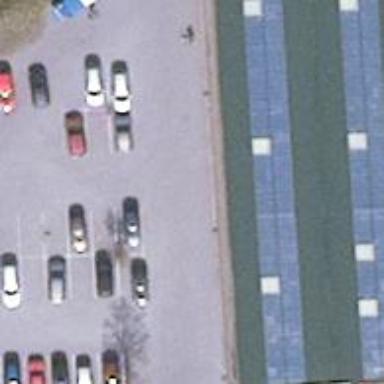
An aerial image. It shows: Parking aisle designated as service road.